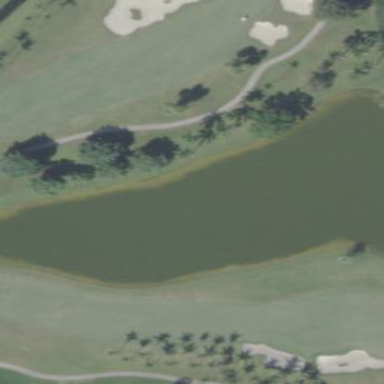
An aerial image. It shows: Picturesque scene of golf course with lateral water hazard.